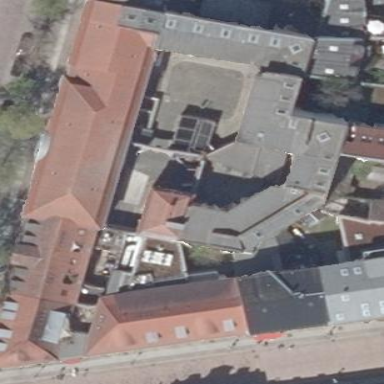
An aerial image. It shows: White building that is historic prison.